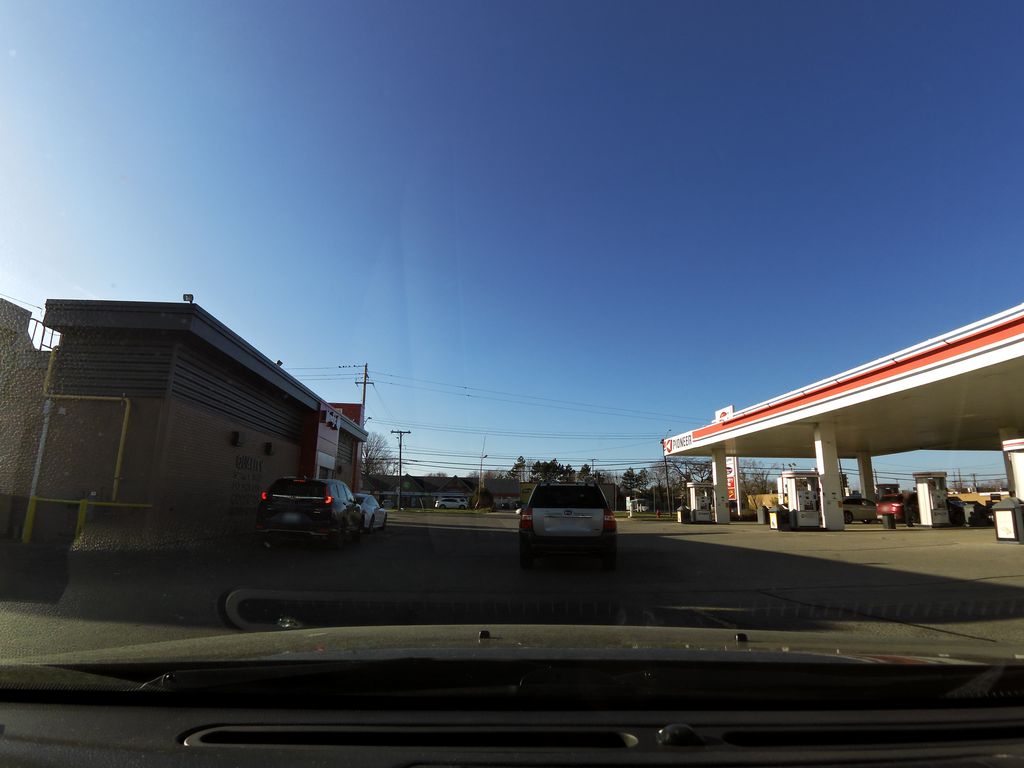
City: hamilton